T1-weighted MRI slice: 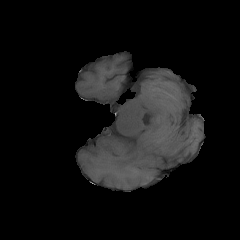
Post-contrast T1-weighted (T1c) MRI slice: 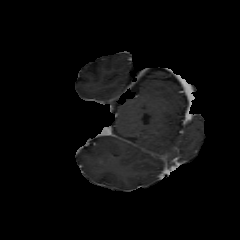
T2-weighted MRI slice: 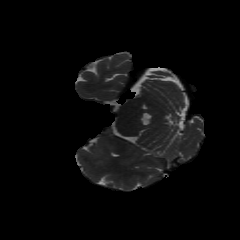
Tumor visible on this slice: yes